Question: When error occurs in the program, on the screen we can see something like this:

Is there anyway to determine this situation using c++ winapi? I have aldready tried to use <URL> to find out if the main thread of the procces is suspend. But it doesn't.
I also tried to send timeot messages(code below) but result is always true, even if error window have appeared.
'''
typedef struct tagENUMINFO
{
// In Parameters
DWORD PId;
// Out Parameters
HWND hWnd;
HWND hEmptyWnd;
HWND hInvisibleWnd;
HWND hEmptyInvisibleWnd;
} ENUMINFO, *PENUMINFO;
BOOL CALLBACK EnumWindowsProc(HWND hWnd, LPARAM lParam)
{
DWORD pid = 0;
PENUMINFO pInfo = (PENUMINFO)lParam;
TCHAR szTitle[_MAX_PATH+1];
// sanity checks
if (pInfo == NULL)
// stop the enumeration if invalid parameter is given
return(FALSE);
// get the processid for this window
if (!::GetWindowThreadProcessId(hWnd, &pid))
// this should never occur :-)
return(TRUE);
// compare the process ID with the one given as search parameter
if (pInfo->PId == pid)
{
// look for the visibility first
if (::IsWindowVisible(hWnd))
{
// look for the title next
if (::GetWindowText(hWnd, szTitle, _MAX_PATH) != 0)
{
pInfo->hWnd = hWnd;
// we have found the right window
return(FALSE);
}
else
pInfo->hEmptyWnd = hWnd;
}
else
{
// look for the title next
if (::GetWindowText(hWnd, szTitle, _MAX_PATH) != 0)
{
pInfo->hInvisibleWnd = hWnd;
}
else
pInfo->hEmptyInvisibleWnd = hWnd;
}
}
// continue the enumeration
return(TRUE);
}
HWND GetMainWindow(DWORD PId)
{
ENUMINFO EnumInfo;
// set the search parameters
EnumInfo.PId = PId;
// set the return parameters to default values
EnumInfo.hWnd = NULL;
EnumInfo.hEmptyWnd = NULL;
EnumInfo.hInvisibleWnd = NULL;
EnumInfo.hEmptyInvisibleWnd = NULL;
// do the search among the top level windows
::EnumWindows((WNDENUMPROC)EnumWindowsProc, (LPARAM)&EnumInfo);
// return the one found if any
if (EnumInfo.hWnd != NULL)
return(EnumInfo.hWnd);
else if (EnumInfo.hEmptyWnd != NULL)
return(EnumInfo.hEmptyWnd);
else if (EnumInfo.hInvisibleWnd != NULL)
return(EnumInfo.hInvisibleWnd);
else
return(EnumInfo.hEmptyInvisibleWnd);
}
DWORD GetProcessByExeName(char *ExeName)
{
DWORD Pid;
PROCESSENTRY32 pe32;
pe32.dwSize = sizeof(PROCESSENTRY32);
HANDLE hProcessSnap = CreateToolhelp32Snapshot(TH32CS_SNAPALL, NULL);
if (hProcessSnap == INVALID_HANDLE_VALUE)
{
return false;
}
if (Process32First(hProcessSnap, &pe32))
{
do
{
if (strcmpi(pe32.szExeFile, ExeName) == 0)
{
CloseHandle(hProcessSnap);
return pe32.th32ProcessID;
}
} while (Process32Next(hProcessSnap, &pe32));
}
CloseHandle(hProcessSnap);
return 0;
}
int WINAPI WinMain(HINSTANCE hInst, HINSTANCE prev, LPSTR cmdline, int show)
{
HWND Hwnd;
LRESULT res;
DWORD PID;
PID=GetProcessByExeName("procces.exe");
Hwnd=GetMainWindow(PID);
res = SendMessageTimeout(Hwnd, WM_NULL, NULL, NULL, SMTO_ABORTIFHUNG, 3000,NULL);
//res == 1 always
}
'''
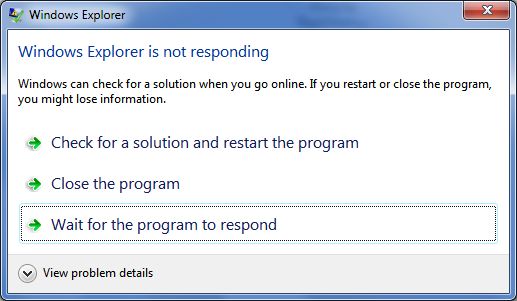
Answer: I found another solution. This error message has it's own procces 'WerFault.exe', we can simply destroy it with 'TerminateProcess()' and the hang procces will be destroyed too. And then it is quite simple to notice that the required process does not exist.